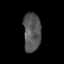
Tissue: skin
Cell type: Epithelial cells
Senescence score: 0.9121
Nuclear area (px): 664
Mean DAPI intensity: 85.604